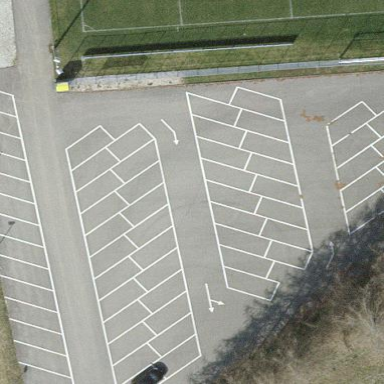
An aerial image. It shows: Parking area with asphalt surface.